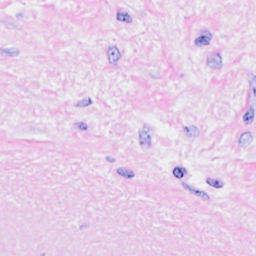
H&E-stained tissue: Breast